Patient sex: M
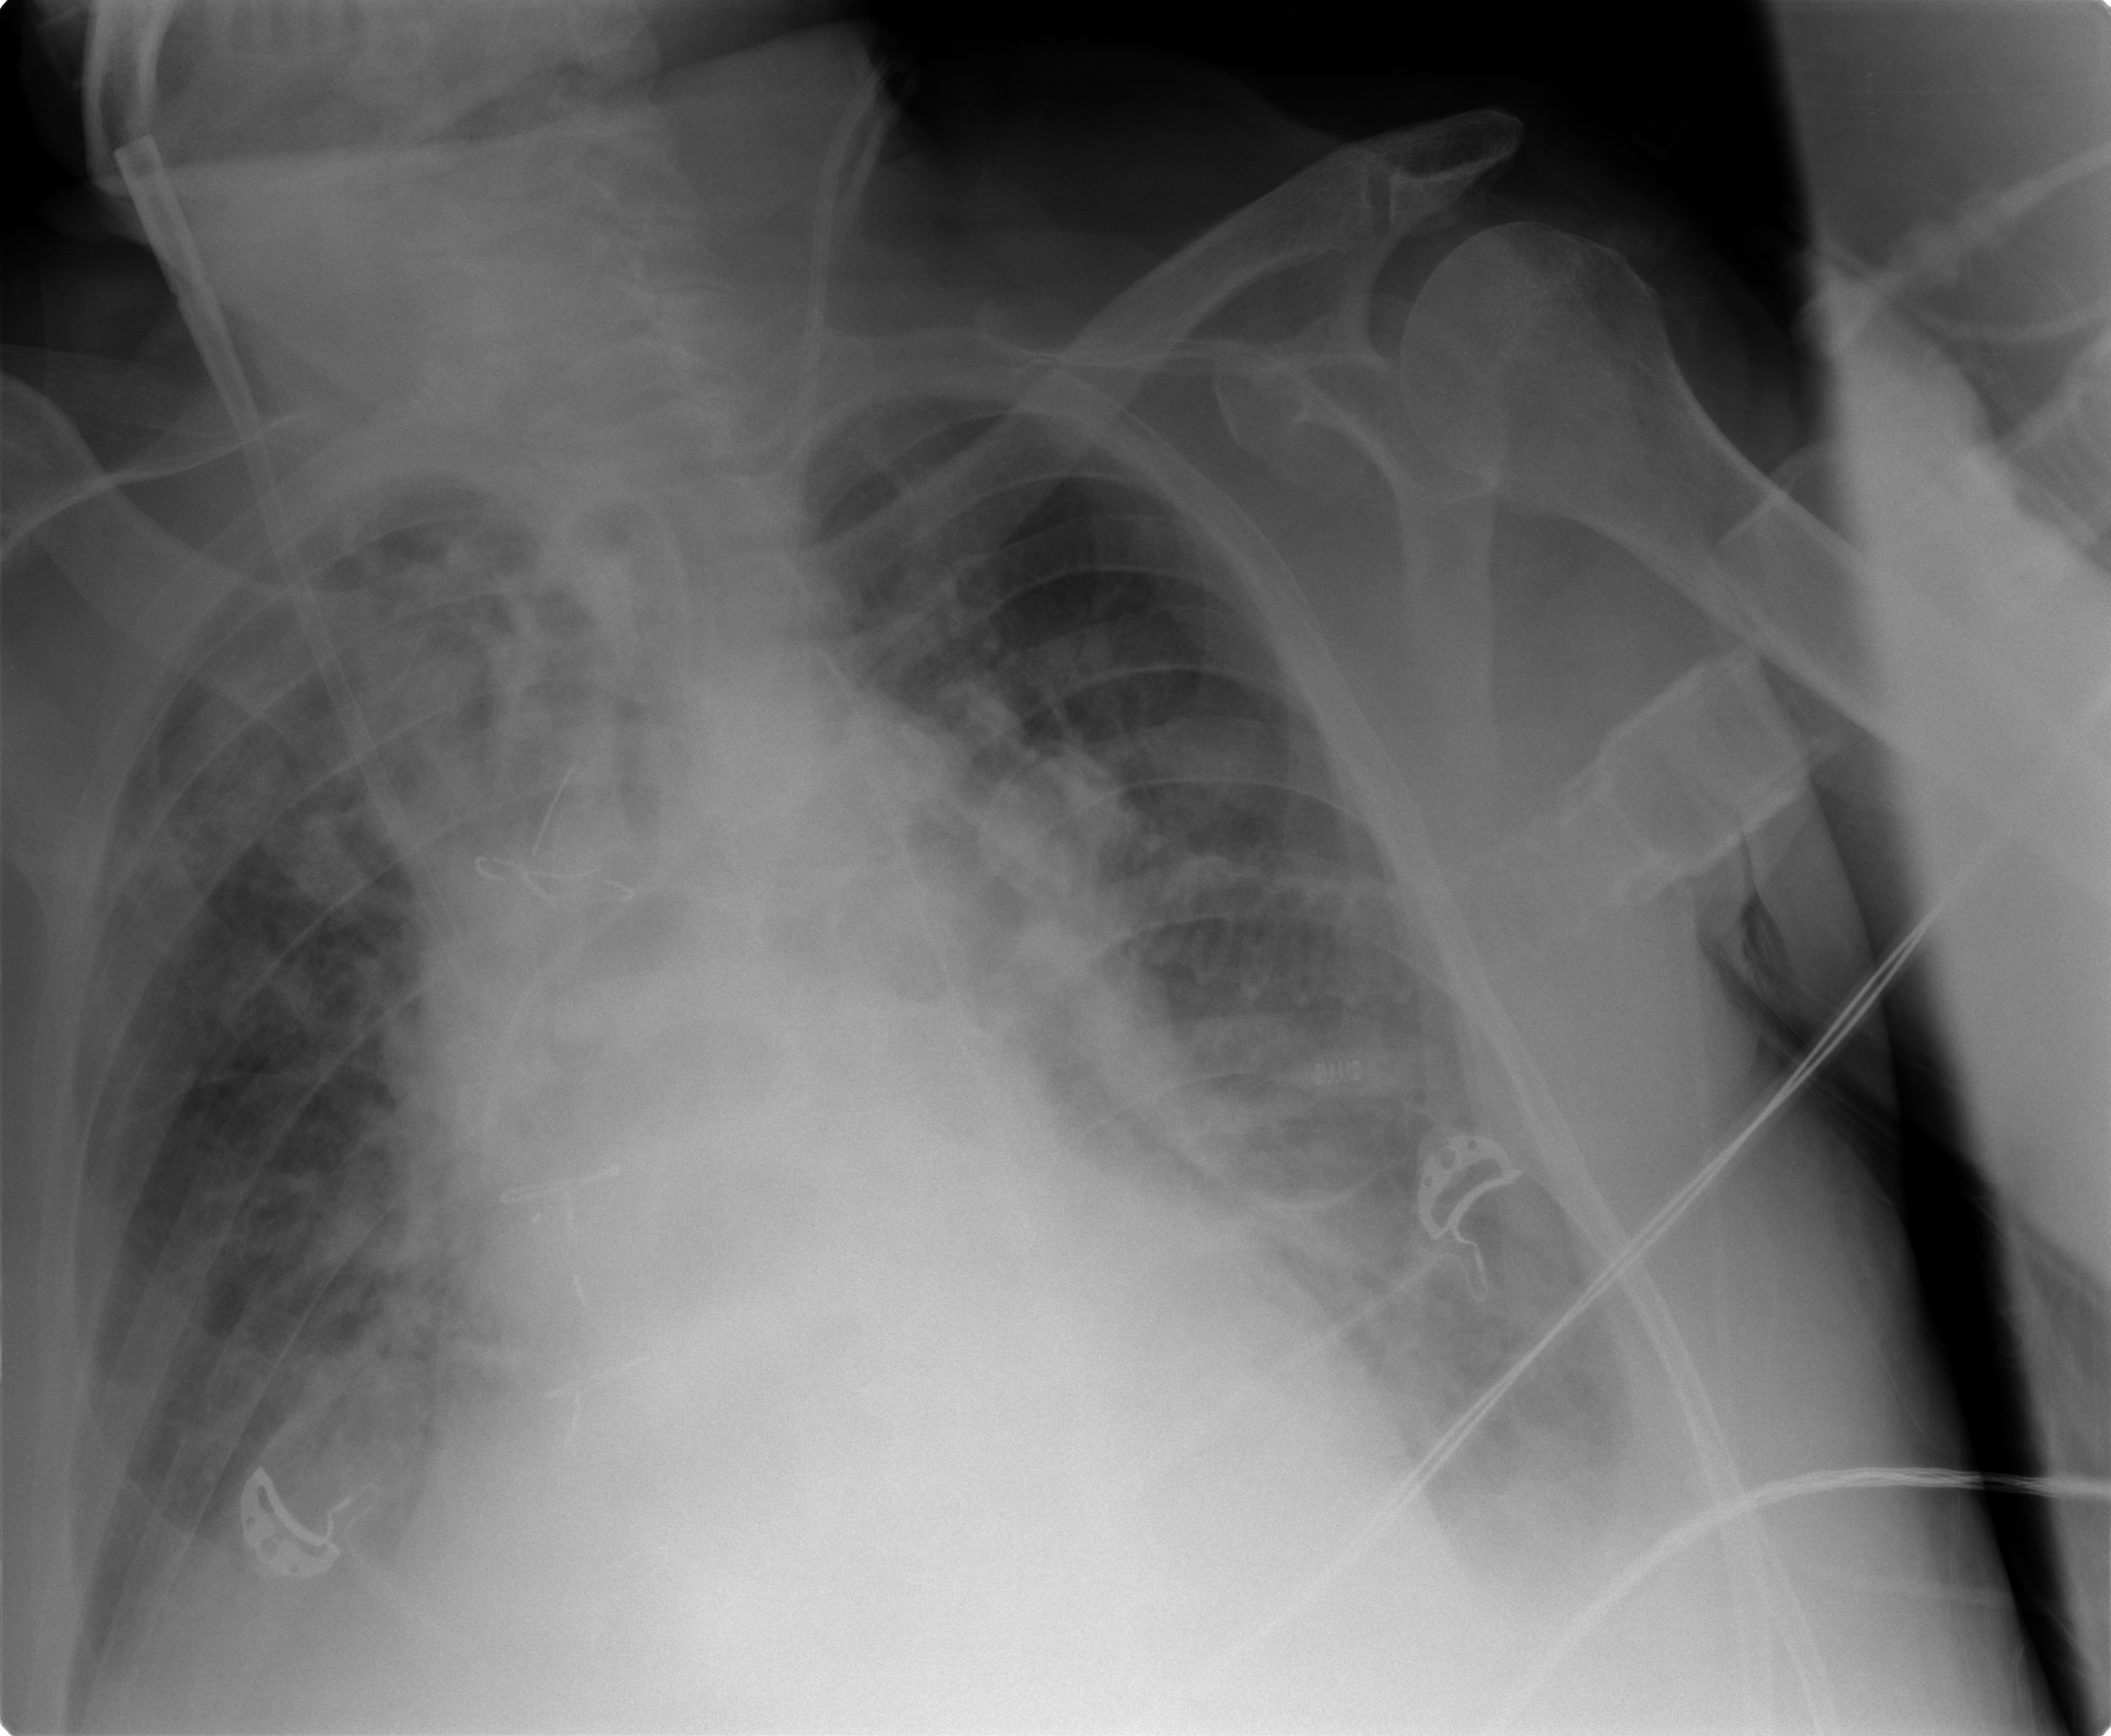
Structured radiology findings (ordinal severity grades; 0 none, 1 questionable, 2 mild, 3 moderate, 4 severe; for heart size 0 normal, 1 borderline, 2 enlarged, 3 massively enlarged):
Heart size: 2
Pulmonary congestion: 2
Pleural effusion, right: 2
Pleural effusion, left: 3
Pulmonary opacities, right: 3
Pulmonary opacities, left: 2
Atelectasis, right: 2
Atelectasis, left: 2